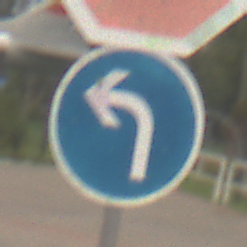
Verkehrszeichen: VorgeschriebeneFahrtrichtungLinks
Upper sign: Stop
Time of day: MorningAfternoon
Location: Outdoor (Suburban)
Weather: Overcast
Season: NotSpecified
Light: Natural